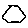
Label: hexagon